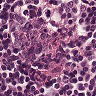
Metastatic tissue present: no